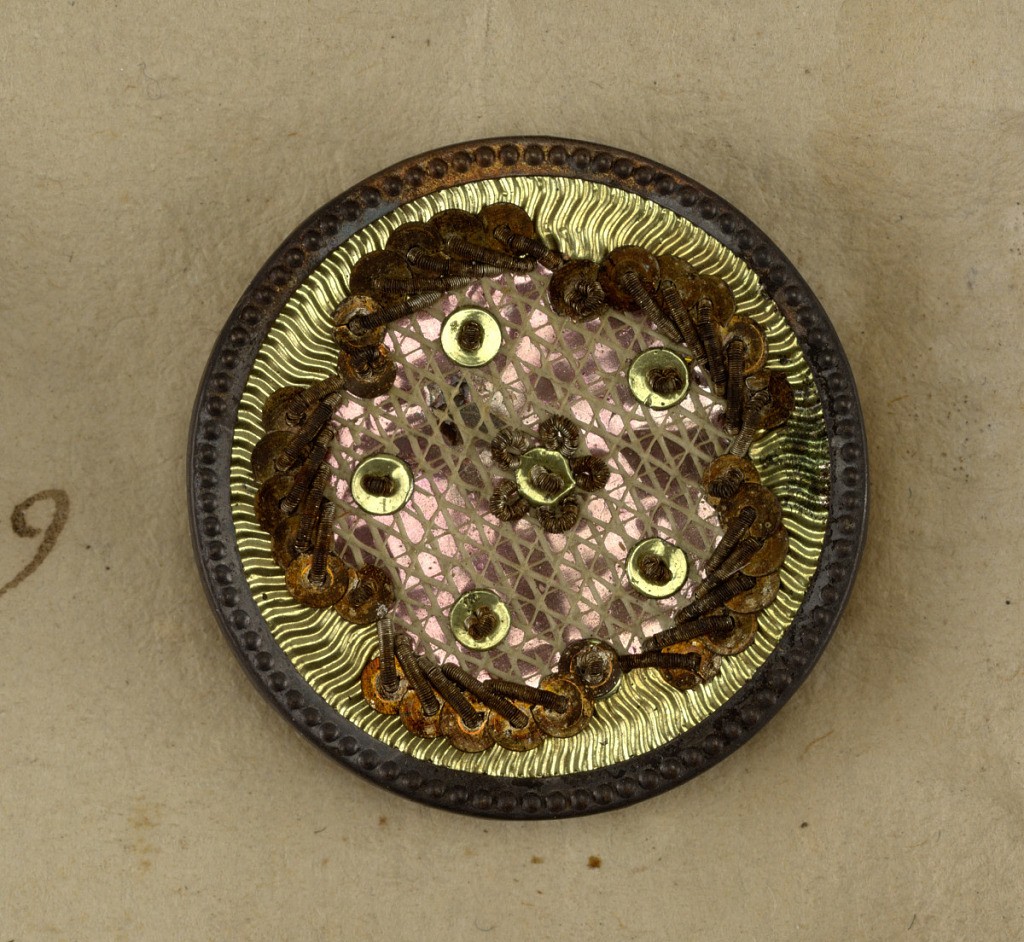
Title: Button
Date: late 18th century
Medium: Paper, metal foil, thread, paillettes
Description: Folding envelope of paper with tie closure; used as a case for ten circular buttons.

On card 14